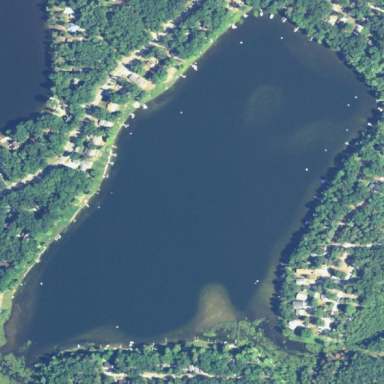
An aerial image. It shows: Beautiful lake surrounded by nature.